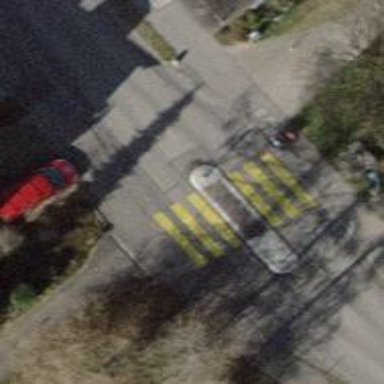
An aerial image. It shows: Zebra crossing on the road.